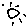
Label: sun